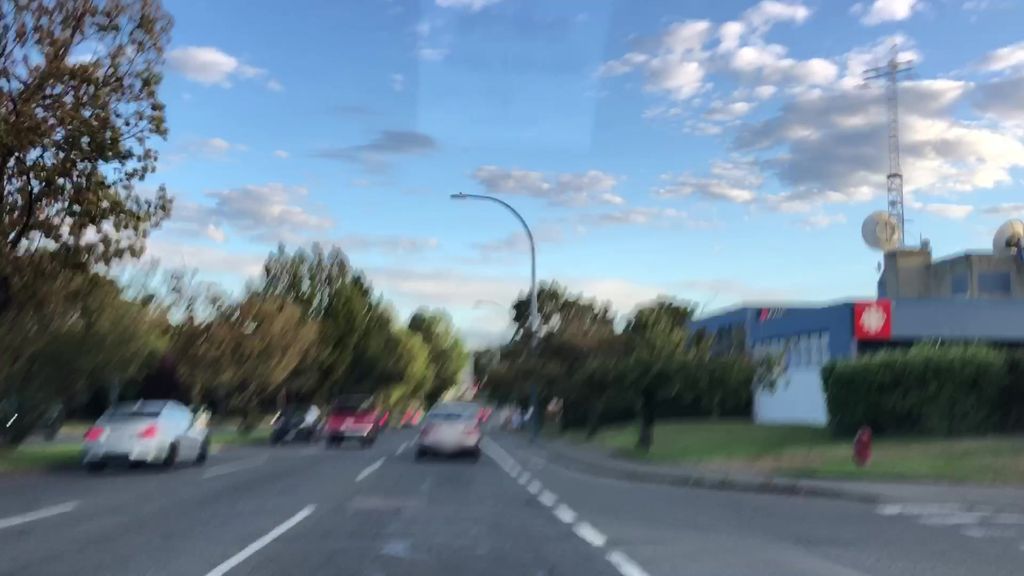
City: victoria